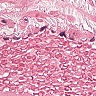
Metastatic tissue present: no